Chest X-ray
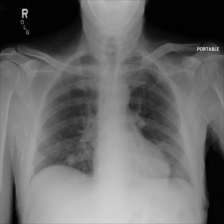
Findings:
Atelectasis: negative
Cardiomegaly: negative
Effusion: negative
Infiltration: negative
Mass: negative
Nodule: negative
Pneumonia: negative
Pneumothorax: negative
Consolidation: negative
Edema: negative
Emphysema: negative
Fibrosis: negative
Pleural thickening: negative
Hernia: negative